Brain MRI, t1w sequence, axial 2D slice.
Patient: age 39, sex F, weight 95 kg, height 1.95 m
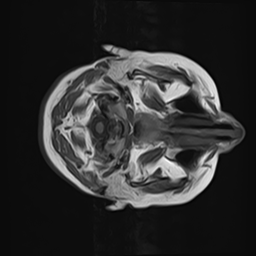